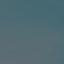
Land use / land cover: SeaLake